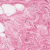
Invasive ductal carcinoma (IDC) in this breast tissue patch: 0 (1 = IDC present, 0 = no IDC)